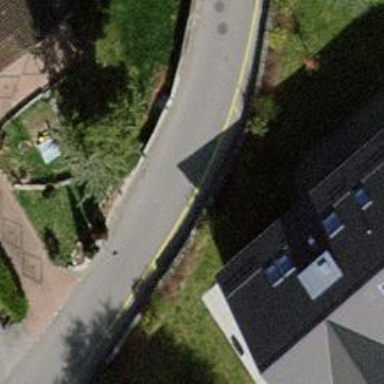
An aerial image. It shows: Residential road with asphalt surface and no sidewalk.